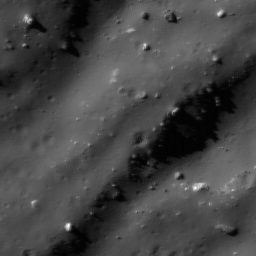
Host type: background_regolith
Lunar coordinates: latitude nan, longitude nan